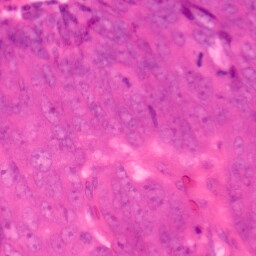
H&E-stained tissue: Colon